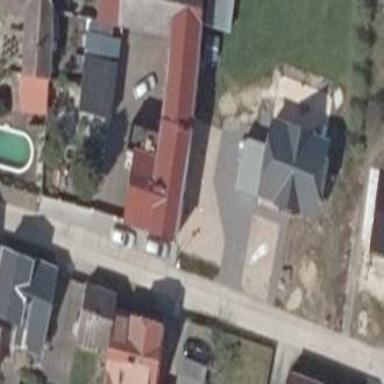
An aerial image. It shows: Detached building with gabled roof.